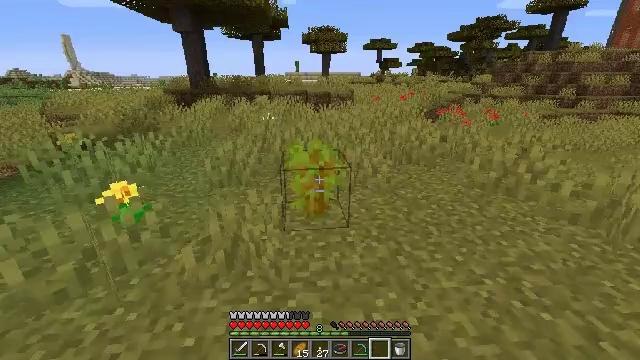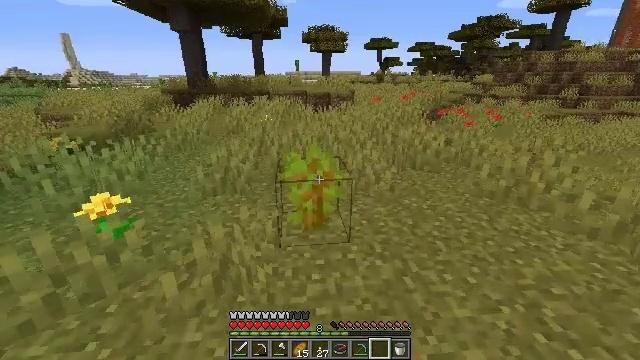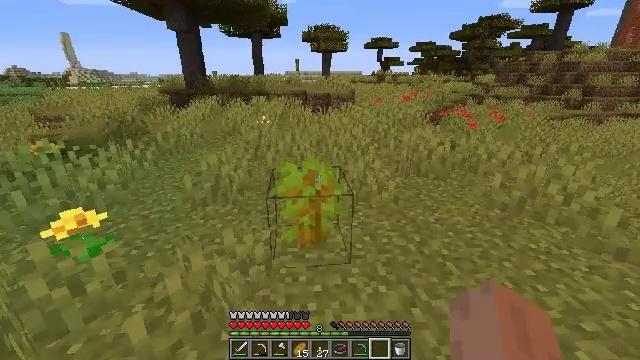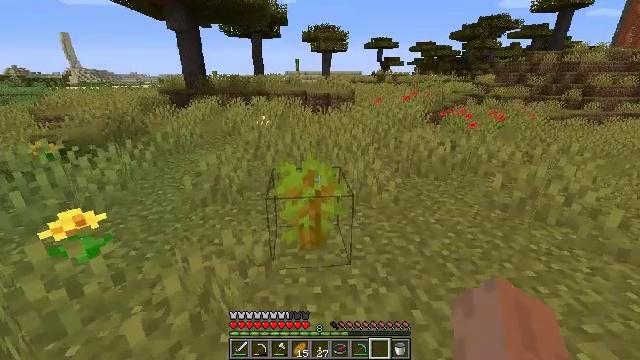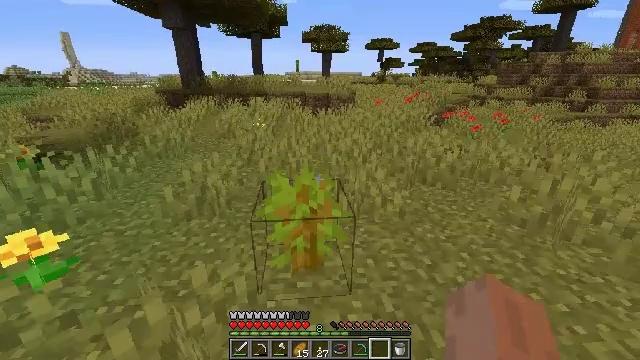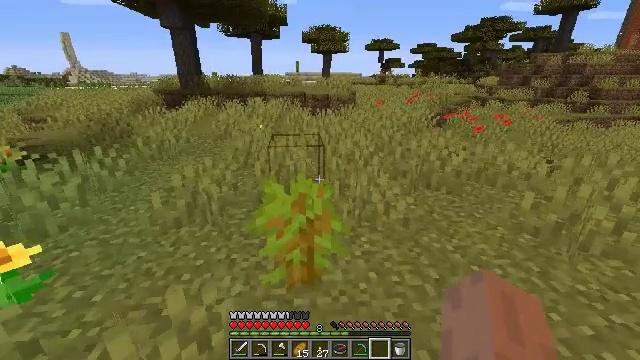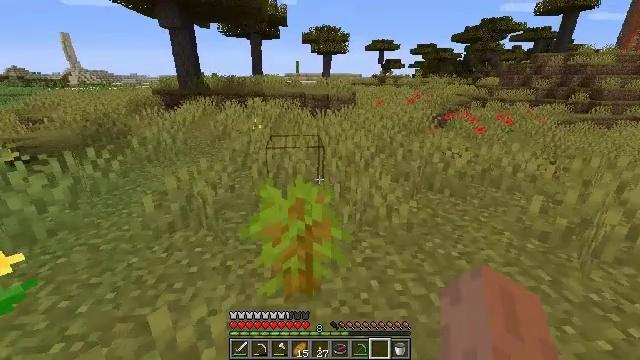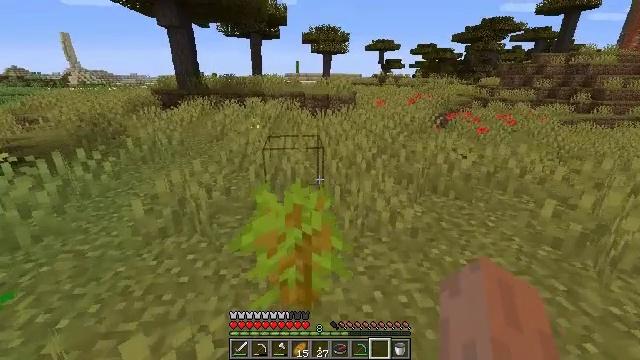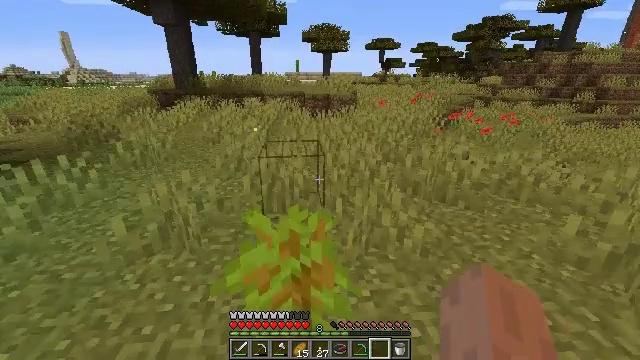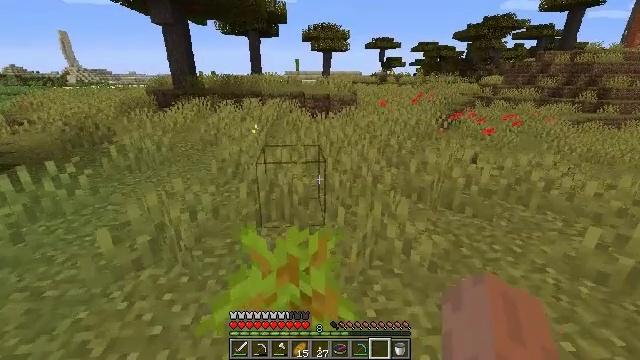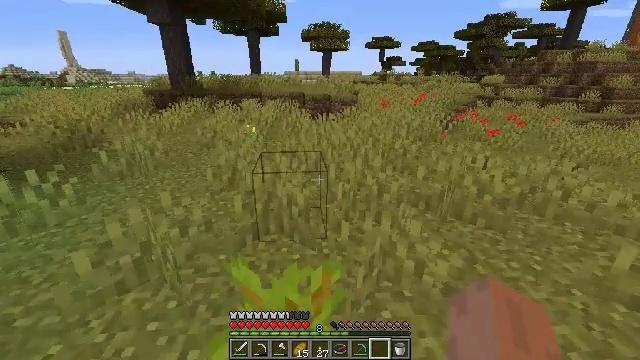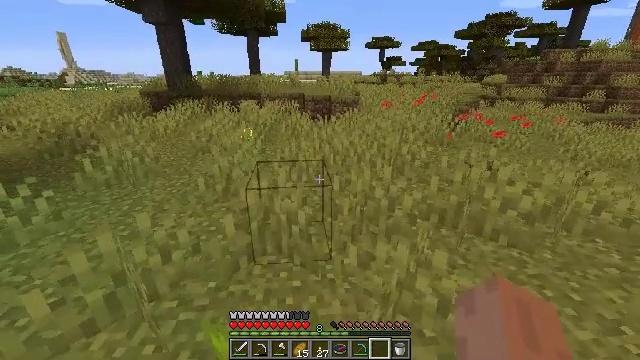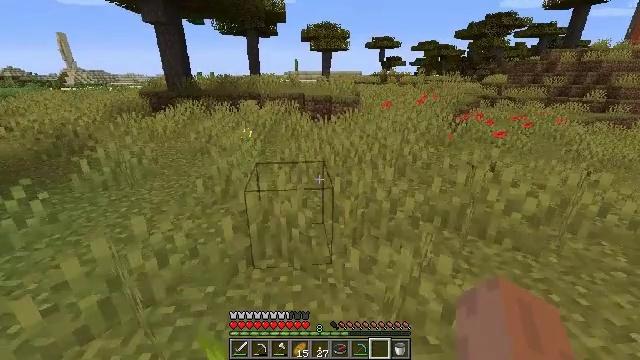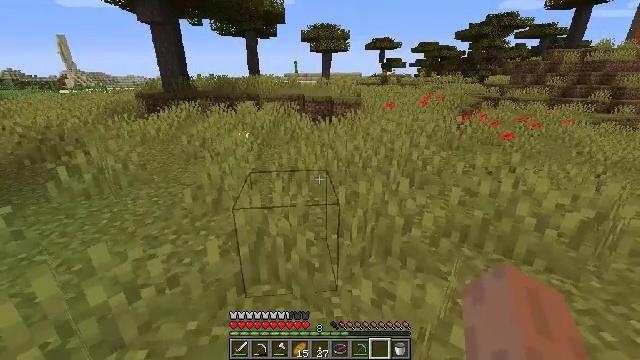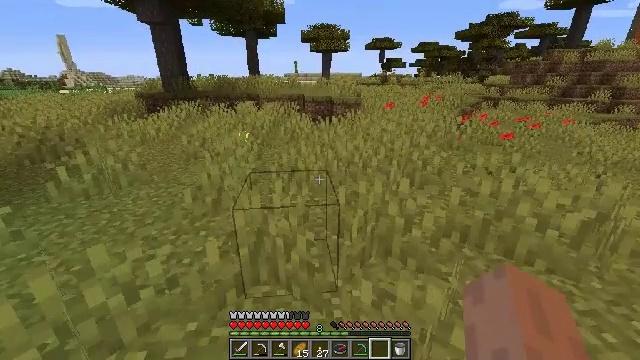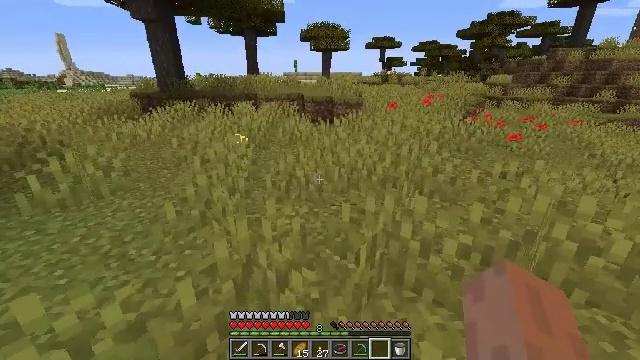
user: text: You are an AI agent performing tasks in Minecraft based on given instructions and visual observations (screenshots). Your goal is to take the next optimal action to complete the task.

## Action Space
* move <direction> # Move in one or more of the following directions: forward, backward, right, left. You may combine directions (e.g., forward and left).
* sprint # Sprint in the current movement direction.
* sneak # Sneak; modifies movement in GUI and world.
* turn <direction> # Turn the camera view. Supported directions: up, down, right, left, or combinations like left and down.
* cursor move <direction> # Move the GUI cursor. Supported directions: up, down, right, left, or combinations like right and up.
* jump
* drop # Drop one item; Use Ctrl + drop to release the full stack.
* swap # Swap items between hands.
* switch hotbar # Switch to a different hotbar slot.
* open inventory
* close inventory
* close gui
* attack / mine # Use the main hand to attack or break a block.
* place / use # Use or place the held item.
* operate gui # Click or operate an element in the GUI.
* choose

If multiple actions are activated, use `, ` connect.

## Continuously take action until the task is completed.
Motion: motion action
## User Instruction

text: Obtain an enchanting table using obsidian, diamonds, and a book.
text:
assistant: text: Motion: move forward
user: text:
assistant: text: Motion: move forward
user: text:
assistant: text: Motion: move forward
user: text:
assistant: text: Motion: move forward
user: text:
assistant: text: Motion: move forward
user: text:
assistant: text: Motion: move forward
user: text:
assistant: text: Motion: move forward
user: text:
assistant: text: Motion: move forward
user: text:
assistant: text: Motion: move forward
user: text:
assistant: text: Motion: move forward
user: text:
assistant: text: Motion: move forward
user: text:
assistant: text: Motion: move forward
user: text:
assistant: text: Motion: move forward
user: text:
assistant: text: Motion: move forward
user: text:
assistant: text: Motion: move forward
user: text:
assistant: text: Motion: move forward
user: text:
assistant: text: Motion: move forward
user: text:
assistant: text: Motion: move forward
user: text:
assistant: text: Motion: move forward, turn right and down
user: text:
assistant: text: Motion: move forward, turn right and down
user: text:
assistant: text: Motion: move forward, turn right and down
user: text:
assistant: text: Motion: move forward, turn right and down
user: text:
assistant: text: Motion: move forward, turn right and down
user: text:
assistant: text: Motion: move forward, turn right and down
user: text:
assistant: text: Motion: move forward, turn right
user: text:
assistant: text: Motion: move forward, turn right
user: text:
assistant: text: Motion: move forward, turn right and up
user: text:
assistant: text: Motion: move forward, turn up
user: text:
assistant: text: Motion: move forward, turn right and up
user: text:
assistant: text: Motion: move forward, turn right and up